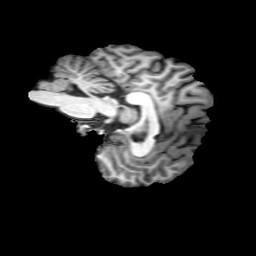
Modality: T1w
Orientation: sagittal
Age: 28
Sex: male
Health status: ill